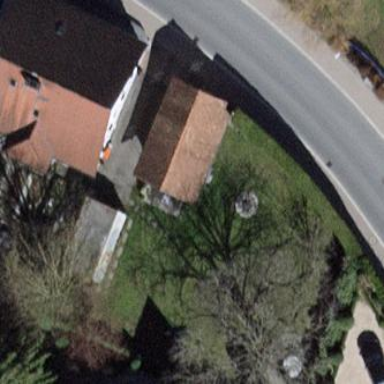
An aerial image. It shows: Garage building.